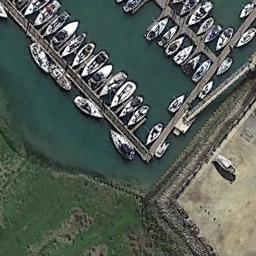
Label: harbor